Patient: sex M, age 47
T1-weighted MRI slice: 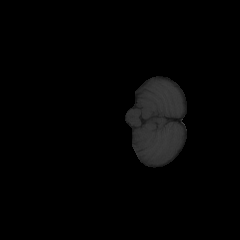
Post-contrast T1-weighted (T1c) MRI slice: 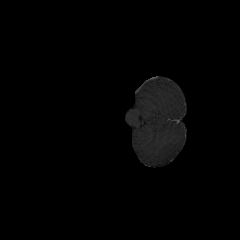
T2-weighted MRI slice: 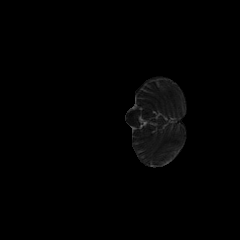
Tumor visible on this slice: no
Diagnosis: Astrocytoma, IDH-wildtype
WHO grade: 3